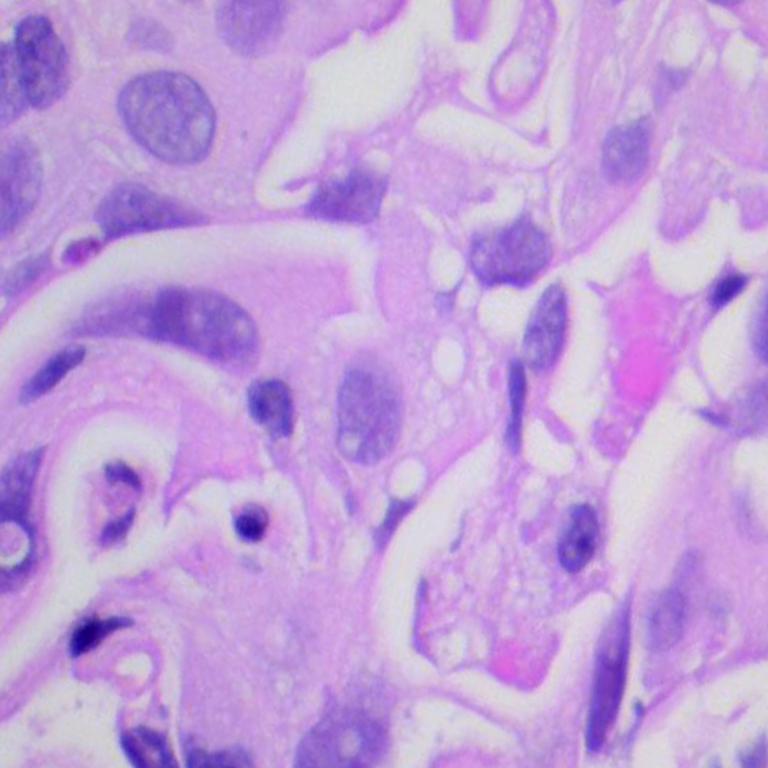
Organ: lung
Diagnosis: adenocarcinomas